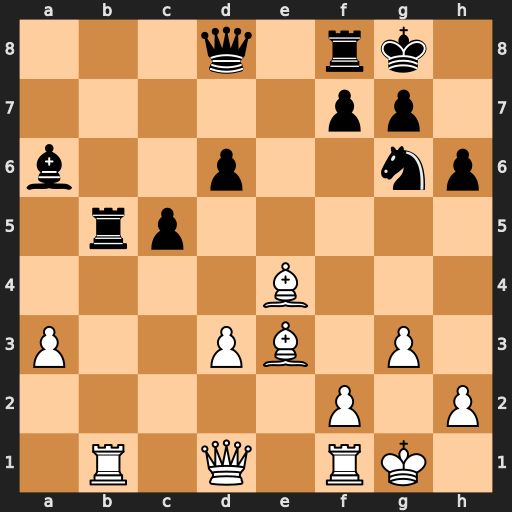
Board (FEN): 3q1rk1/5pp1/b2p2np/1rp5/4B3/P2PB1P1/5P1P/1R1Q1RK1
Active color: w
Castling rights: -
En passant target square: -
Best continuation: Rxb5 Bxb5 Bxg6 fxg6 Qb3+ Kh7 Qxb5